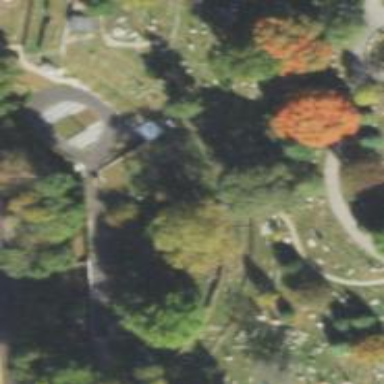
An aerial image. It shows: Memorial site with historic significance.